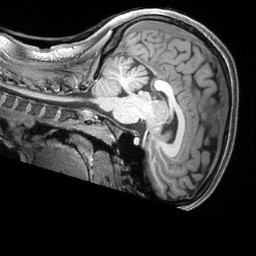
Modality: T1w
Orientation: sagittal
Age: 22
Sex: female
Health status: ill
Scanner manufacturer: siemens
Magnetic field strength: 3 T
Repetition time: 2.4 s
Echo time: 0.00222 s